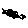
Label: flower